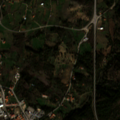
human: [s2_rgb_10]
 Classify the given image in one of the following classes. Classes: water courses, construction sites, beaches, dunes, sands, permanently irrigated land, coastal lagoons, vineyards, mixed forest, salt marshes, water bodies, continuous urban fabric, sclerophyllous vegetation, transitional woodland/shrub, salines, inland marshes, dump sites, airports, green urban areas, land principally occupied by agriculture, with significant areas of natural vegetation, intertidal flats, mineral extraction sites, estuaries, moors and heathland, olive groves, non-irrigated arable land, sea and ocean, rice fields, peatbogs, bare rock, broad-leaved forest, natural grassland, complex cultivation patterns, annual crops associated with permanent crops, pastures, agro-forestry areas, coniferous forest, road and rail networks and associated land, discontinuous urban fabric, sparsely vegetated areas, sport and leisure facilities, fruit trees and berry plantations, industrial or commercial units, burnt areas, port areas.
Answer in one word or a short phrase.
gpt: continuous urban fabric, olive groves, land principally occupied by agriculture, with significant areas of natural vegetation, broad-leaved forest, coniferous forest